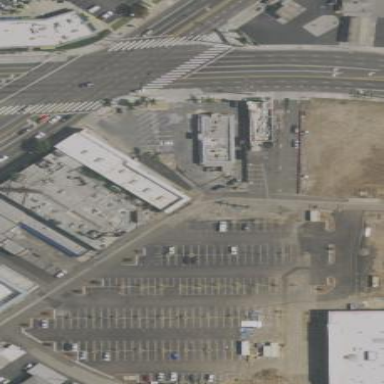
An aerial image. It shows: Commercial building.